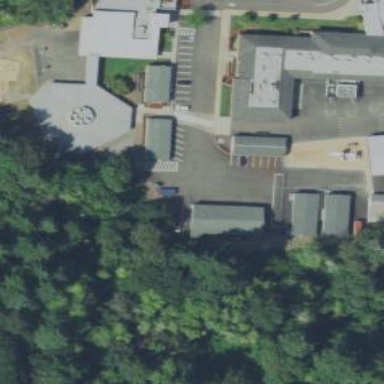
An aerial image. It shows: School building.